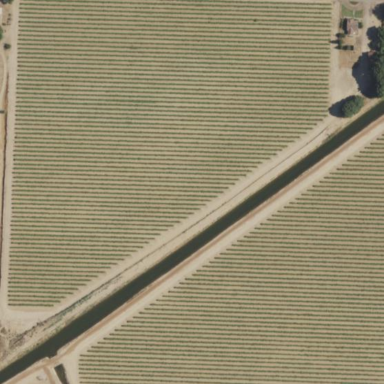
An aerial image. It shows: Vineyard.